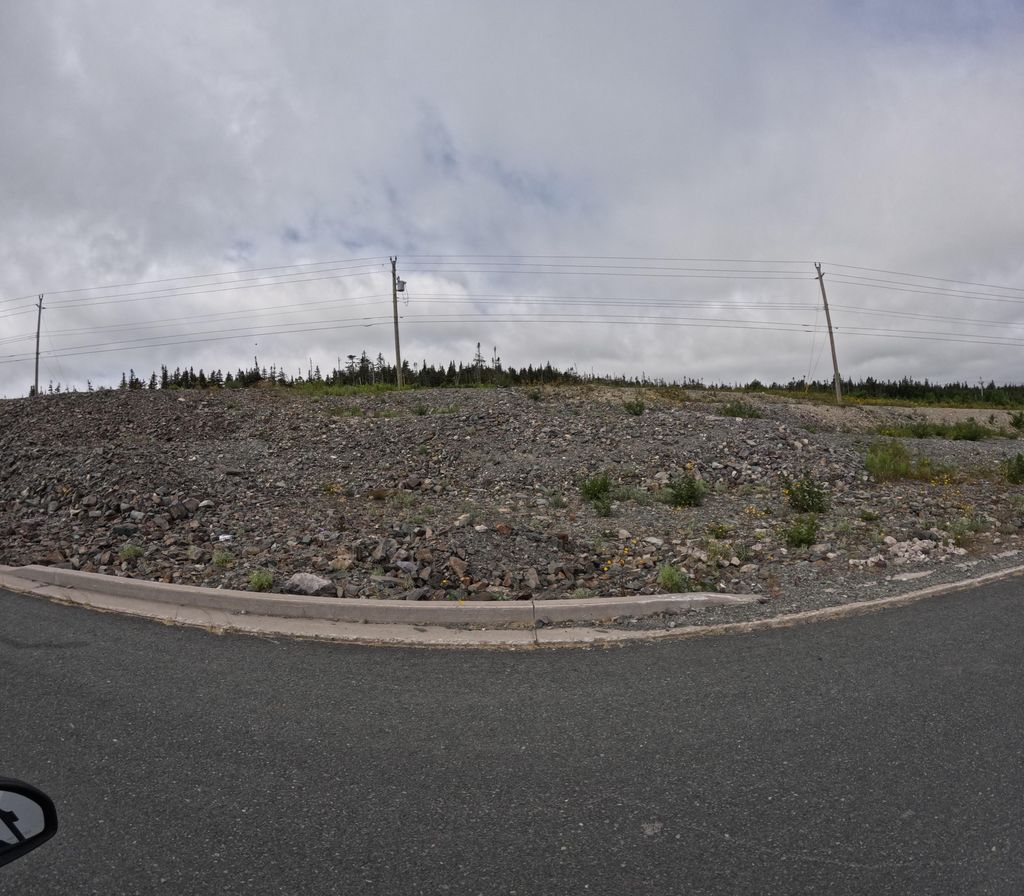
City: st_johns